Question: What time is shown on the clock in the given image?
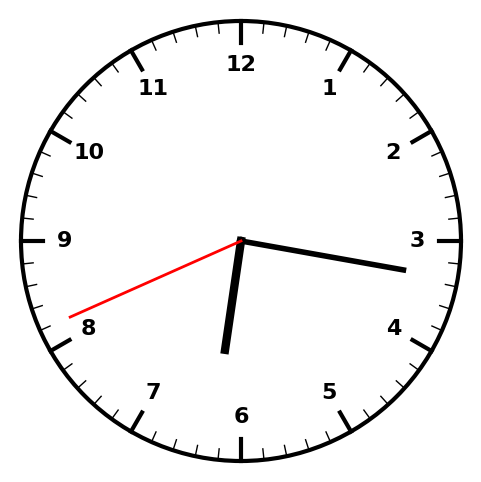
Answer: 06:16:41